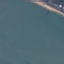
Land use / land cover: SeaLake